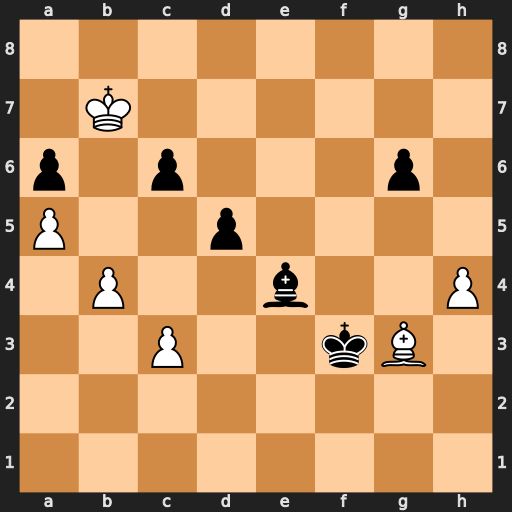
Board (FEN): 8/1K6/p1p3p1/P2p4/1P2b2P/2P2kB1/8/8
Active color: w
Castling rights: -
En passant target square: -
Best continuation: Kxa6 Kxg3 Kb6 Bd3 Kxc6 Kxh4 b5